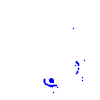
Particle: electron